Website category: auto
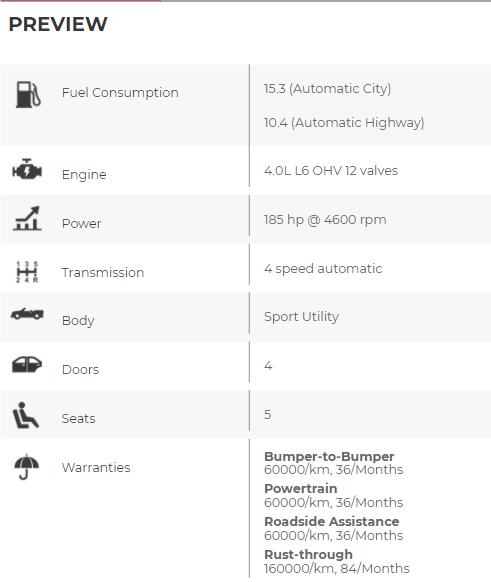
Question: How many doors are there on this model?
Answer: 4

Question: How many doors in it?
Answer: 4

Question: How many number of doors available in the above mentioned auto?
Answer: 4

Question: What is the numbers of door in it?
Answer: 4

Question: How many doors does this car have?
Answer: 4

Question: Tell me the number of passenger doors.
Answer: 4

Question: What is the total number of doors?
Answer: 4

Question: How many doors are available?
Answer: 4

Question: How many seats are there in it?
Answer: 5

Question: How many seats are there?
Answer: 5

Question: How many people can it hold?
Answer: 5

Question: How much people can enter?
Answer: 5

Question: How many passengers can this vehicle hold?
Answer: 5

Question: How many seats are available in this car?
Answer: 5

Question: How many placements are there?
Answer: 5

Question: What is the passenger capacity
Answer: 5

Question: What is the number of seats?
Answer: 5

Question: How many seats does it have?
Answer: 5

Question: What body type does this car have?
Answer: Sport Utility

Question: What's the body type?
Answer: Sport Utility

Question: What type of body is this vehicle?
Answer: Sport Utility

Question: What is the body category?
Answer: Sport Utility

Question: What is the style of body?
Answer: Sport Utility

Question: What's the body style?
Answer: Sport Utility

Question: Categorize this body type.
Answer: Sport Utility

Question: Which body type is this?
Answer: Sport Utility

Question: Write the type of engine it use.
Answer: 4.0L L6 OHV 12 valves

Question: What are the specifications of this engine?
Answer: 4.0L L6 OHV 12 valves

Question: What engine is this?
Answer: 4.0L L6 OHV 12 valves

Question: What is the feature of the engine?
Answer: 4.0L L6 OHV 12 valves

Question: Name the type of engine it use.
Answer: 4.0L L6 OHV 12 valves

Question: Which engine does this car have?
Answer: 4.0L L6 OHV 12 valves

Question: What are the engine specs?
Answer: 4.0L L6 OHV 12 valves

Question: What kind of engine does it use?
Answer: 4.0L L6 OHV 12 valves

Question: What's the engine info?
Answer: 4.0L L6 OHV 12 valves

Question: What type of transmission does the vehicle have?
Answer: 4 speed automatic

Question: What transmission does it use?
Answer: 4 speed automatic

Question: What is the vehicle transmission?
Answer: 4 speed automatic

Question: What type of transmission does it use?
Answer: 4 speed automatic

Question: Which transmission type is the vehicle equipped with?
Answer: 4 speed automatic

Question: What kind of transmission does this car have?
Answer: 4 speed automatic

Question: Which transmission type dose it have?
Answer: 4 speed automatic

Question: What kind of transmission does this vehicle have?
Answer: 4 speed automatic

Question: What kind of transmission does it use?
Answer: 4 speed automatic

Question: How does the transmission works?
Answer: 4 speed automatic

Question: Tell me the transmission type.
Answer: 4 speed automatic

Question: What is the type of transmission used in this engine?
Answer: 4 speed automatic

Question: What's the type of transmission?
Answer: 4 speed automatic

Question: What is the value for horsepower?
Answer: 185 hp @ 4600 rpm

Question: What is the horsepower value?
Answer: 185 hp @ 4600 rpm

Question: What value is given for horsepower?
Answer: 185 hp @ 4600 rpm

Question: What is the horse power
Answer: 185 hp @ 4600 rpm

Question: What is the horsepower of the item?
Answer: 185 hp @ 4600 rpm

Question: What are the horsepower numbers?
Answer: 185 hp @ 4600 rpm

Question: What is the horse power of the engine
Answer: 185 hp @ 4600 rpm

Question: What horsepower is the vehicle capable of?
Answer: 185 hp @ 4600 rpm

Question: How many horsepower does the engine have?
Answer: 185 hp @ 4600 rpm

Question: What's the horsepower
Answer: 185 hp @ 4600 rpm

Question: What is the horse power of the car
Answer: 185 hp @ 4600 rpm

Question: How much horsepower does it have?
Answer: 185 hp @ 4600 rpm

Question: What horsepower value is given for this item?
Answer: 185 hp @ 4600 rpm

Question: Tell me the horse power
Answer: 185 hp @ 4600 rpm

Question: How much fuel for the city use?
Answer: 15.3 (Automatic City)

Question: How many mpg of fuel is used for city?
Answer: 15.3 (Automatic City)